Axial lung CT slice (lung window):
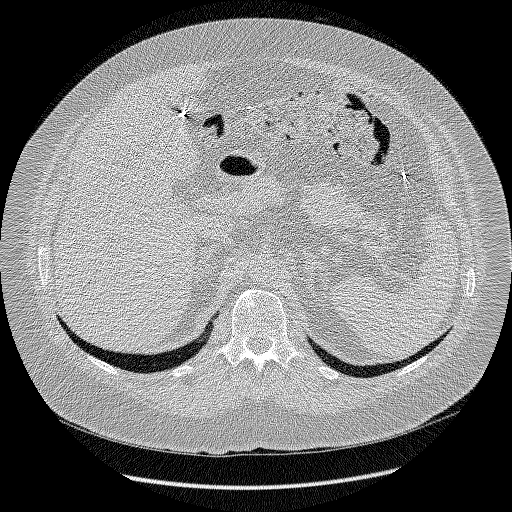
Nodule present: no